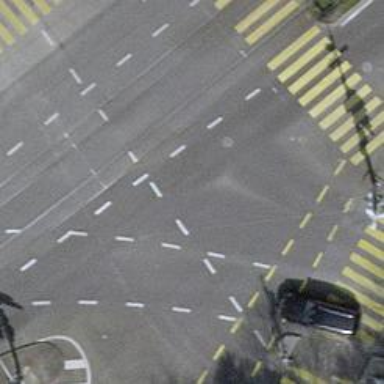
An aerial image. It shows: Asphalt road with primary link designation.